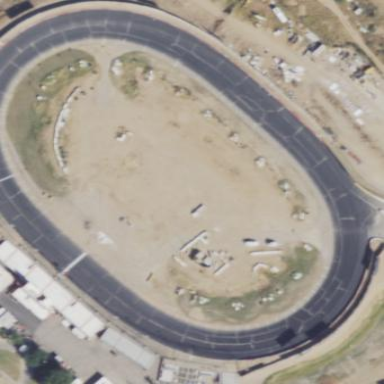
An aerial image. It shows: Motor sport raceway.